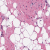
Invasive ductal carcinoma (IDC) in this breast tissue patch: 0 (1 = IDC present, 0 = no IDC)